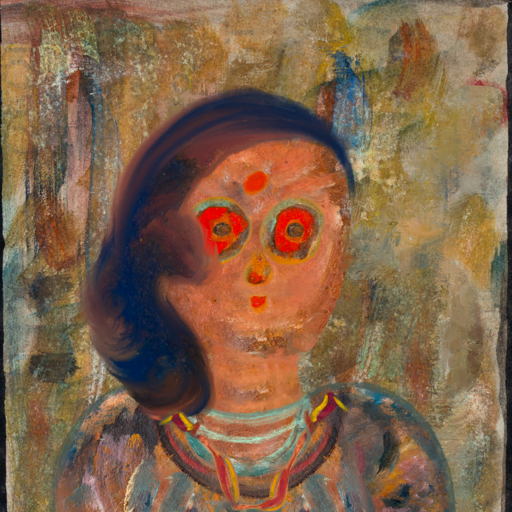
Background: Pipe, Head And Neck Front: Boggyland, Face Front: Sisters, Bust: Boggyland, Hair Front: Mother_And_Son_Son, Head Accessory: Blank, Second Necklace: Gypsy_Mother_1, Necklace: Blank, Baby: Blank